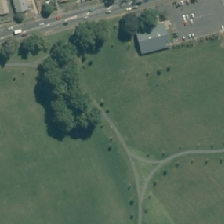
Land cover: urban_parkland